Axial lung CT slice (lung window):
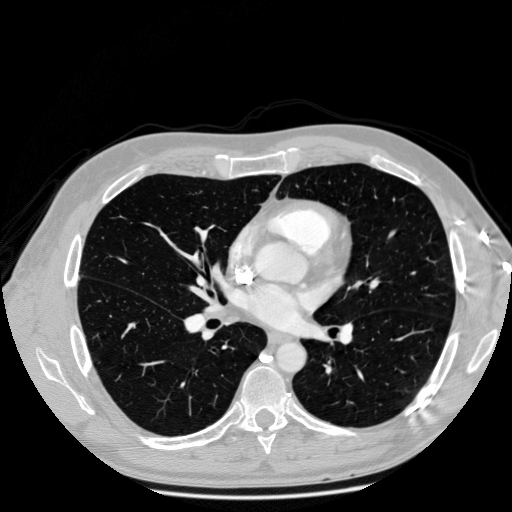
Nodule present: no